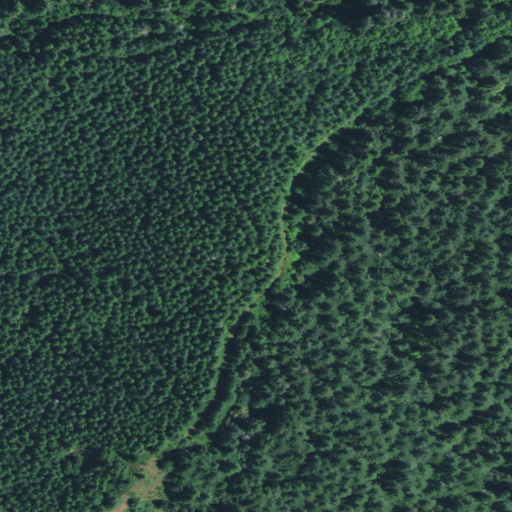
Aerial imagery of mountain in Oregon named Anderson Mountain containing evergreen forest and mixed forest